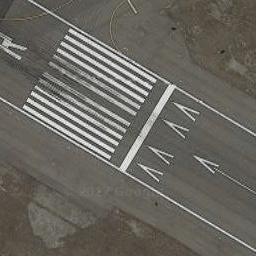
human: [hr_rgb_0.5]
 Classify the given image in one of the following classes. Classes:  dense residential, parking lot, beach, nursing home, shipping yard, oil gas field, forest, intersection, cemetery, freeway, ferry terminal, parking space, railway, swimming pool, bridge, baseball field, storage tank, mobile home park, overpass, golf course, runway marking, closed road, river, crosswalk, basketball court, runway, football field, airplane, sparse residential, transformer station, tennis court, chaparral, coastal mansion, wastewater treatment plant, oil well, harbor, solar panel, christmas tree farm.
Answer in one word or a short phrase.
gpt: runway